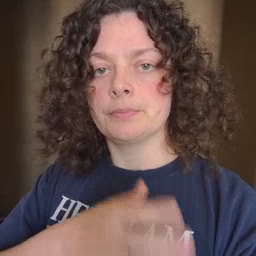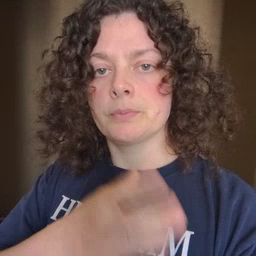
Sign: pretty